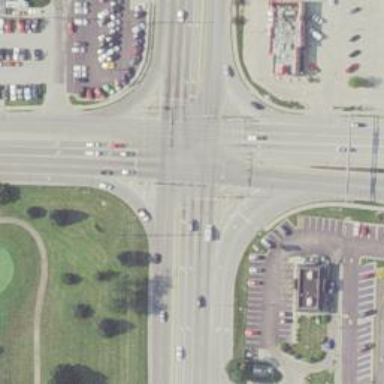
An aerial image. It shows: Crossing with marked lines on the road.